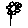
Label: flower